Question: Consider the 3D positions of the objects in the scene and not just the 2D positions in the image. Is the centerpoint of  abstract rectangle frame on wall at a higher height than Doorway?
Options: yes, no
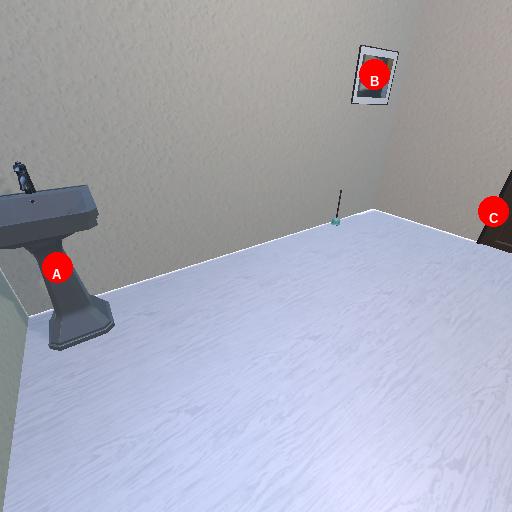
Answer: yes